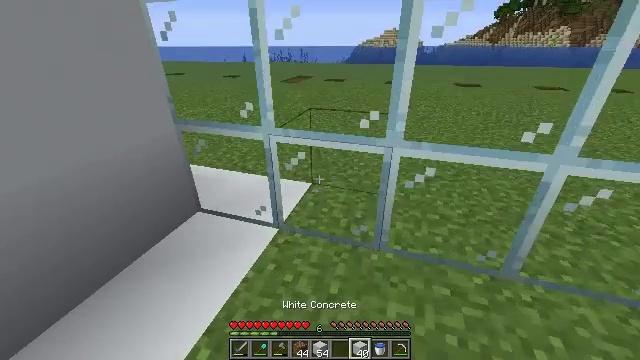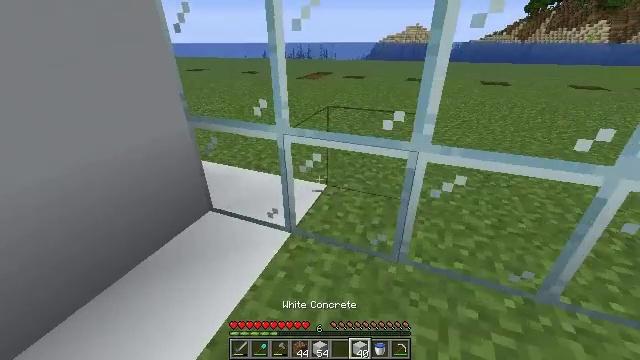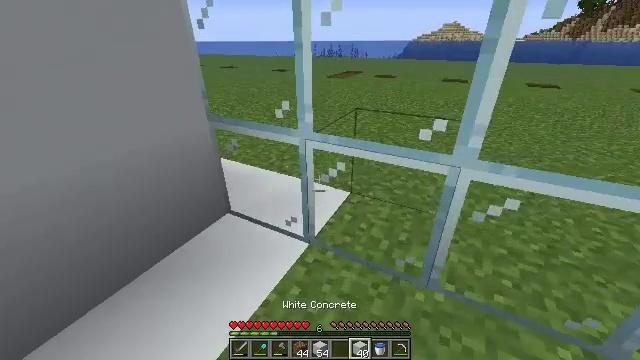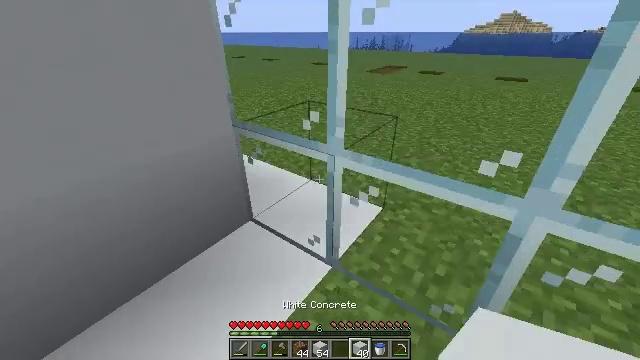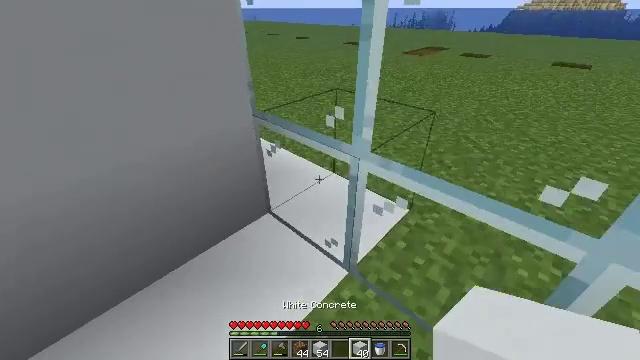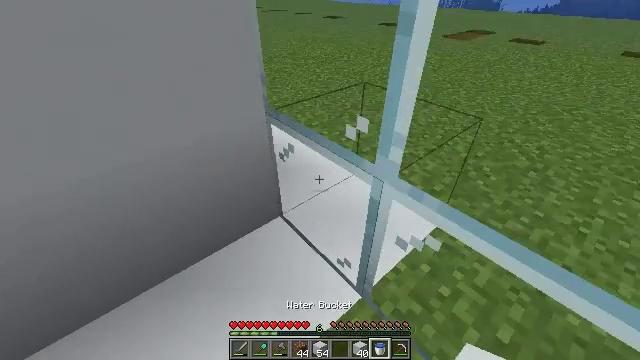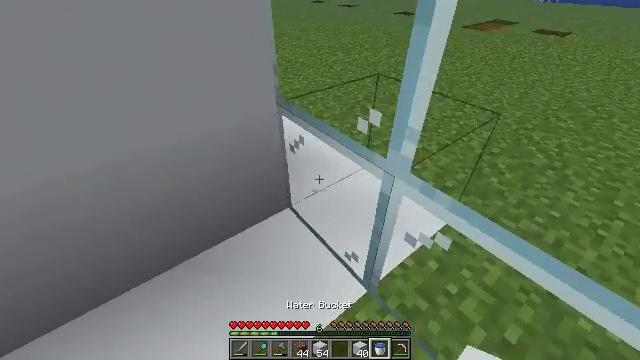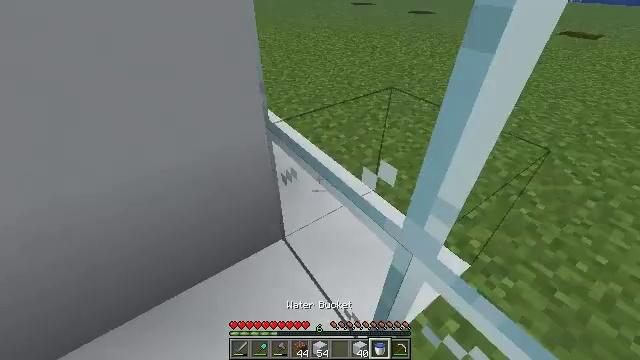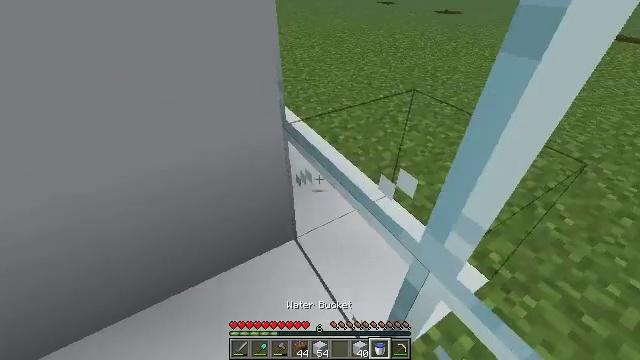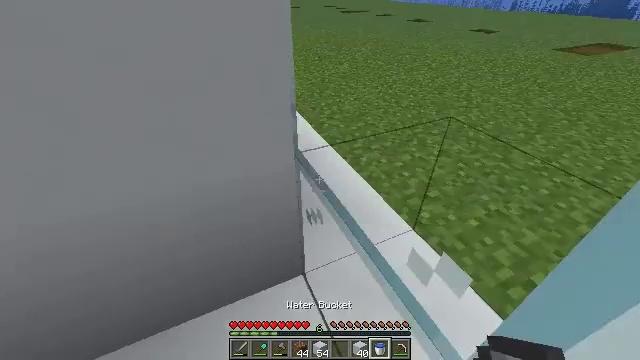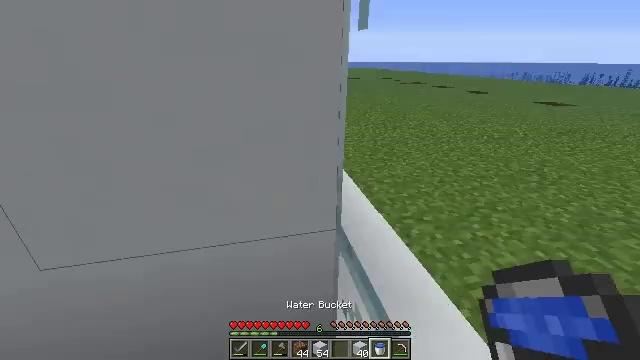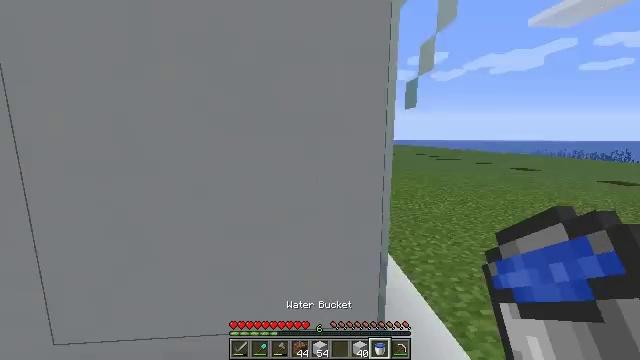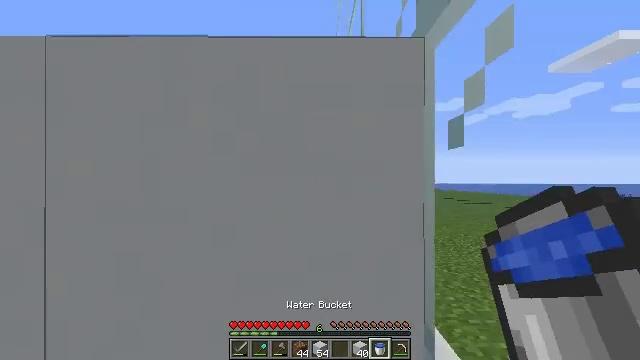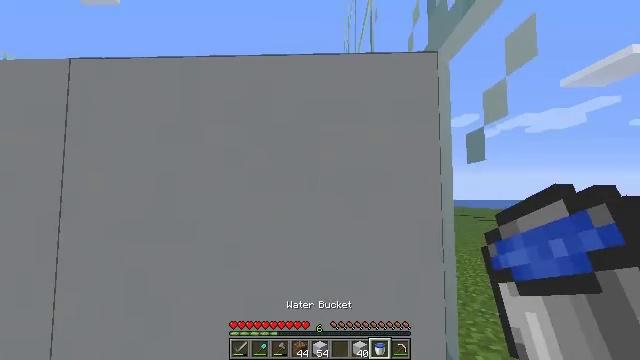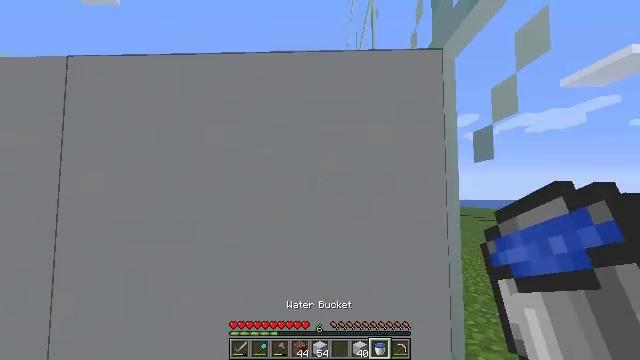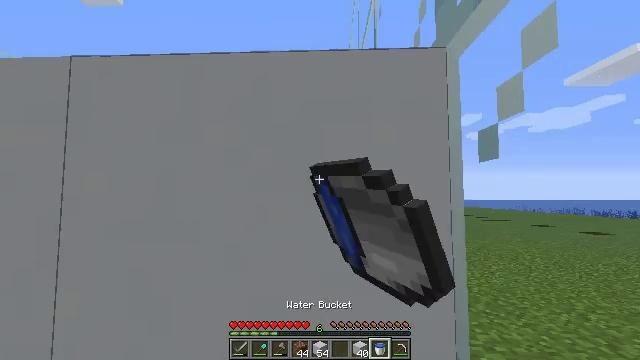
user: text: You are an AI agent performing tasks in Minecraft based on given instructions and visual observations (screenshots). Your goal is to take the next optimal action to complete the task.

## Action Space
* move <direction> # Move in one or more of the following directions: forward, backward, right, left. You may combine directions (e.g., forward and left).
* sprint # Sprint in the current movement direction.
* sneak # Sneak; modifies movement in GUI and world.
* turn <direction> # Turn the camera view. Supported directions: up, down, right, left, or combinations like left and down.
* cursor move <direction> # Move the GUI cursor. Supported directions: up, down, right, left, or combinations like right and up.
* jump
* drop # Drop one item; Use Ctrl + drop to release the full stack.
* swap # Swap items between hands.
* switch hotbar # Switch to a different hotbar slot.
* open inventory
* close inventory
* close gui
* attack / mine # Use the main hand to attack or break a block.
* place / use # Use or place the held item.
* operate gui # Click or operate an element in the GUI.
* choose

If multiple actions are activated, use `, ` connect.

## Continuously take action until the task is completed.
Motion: motion action
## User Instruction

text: Break the white concrete to gather it.
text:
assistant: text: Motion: move forward, turn left
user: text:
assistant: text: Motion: move forward, turn left
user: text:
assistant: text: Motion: move forward, turn left and down
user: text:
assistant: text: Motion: move forward, turn left and down
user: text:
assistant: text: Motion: move forward, turn left and down
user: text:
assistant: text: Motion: move forward, turn left and down
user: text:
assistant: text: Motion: move forward, turn left
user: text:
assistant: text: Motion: move forward, turn left
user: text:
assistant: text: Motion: move forward, turn left and up
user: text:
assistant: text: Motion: turn left and up
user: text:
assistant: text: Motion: turn left and up
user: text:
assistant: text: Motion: turn left and up
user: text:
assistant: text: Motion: turn left and up
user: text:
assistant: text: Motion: attack / mine
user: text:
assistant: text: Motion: attack / mine
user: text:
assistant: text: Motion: turn left, attack / mine
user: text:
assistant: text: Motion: attack / mine
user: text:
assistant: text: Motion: attack / mine
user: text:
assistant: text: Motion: attack / mine
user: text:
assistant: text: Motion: attack / mine
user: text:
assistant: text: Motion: attack / mine
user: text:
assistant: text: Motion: attack / mine
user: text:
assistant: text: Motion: attack / mine
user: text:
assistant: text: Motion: no_op
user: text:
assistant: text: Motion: turn down
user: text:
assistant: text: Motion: turn right
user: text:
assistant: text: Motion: no_op
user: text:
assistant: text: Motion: no_op
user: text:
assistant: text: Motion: no_op
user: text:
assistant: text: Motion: no_op